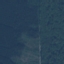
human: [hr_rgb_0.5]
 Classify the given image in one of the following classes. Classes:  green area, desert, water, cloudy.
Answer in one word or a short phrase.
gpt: green area